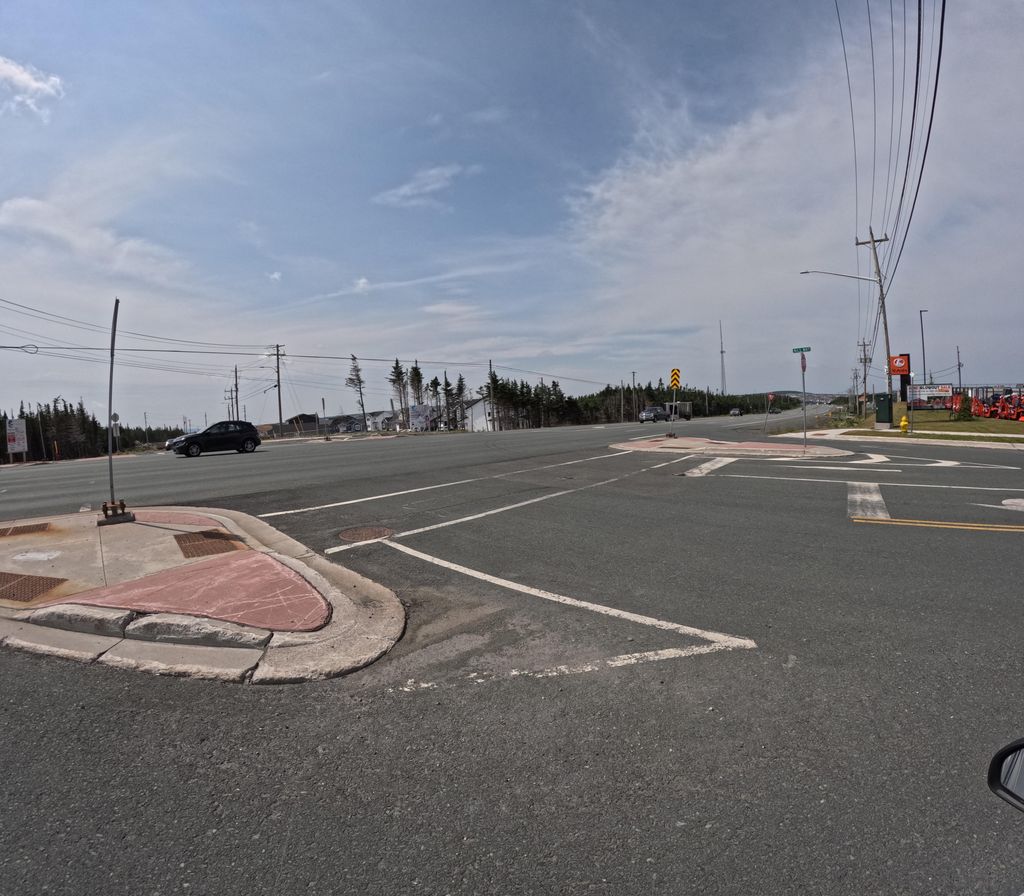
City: st_johns